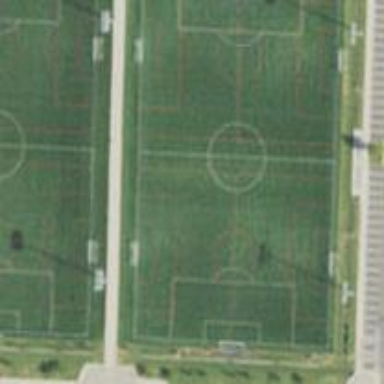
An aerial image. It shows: Soccer pitch with artificial turf designed for leisure and sports activities.